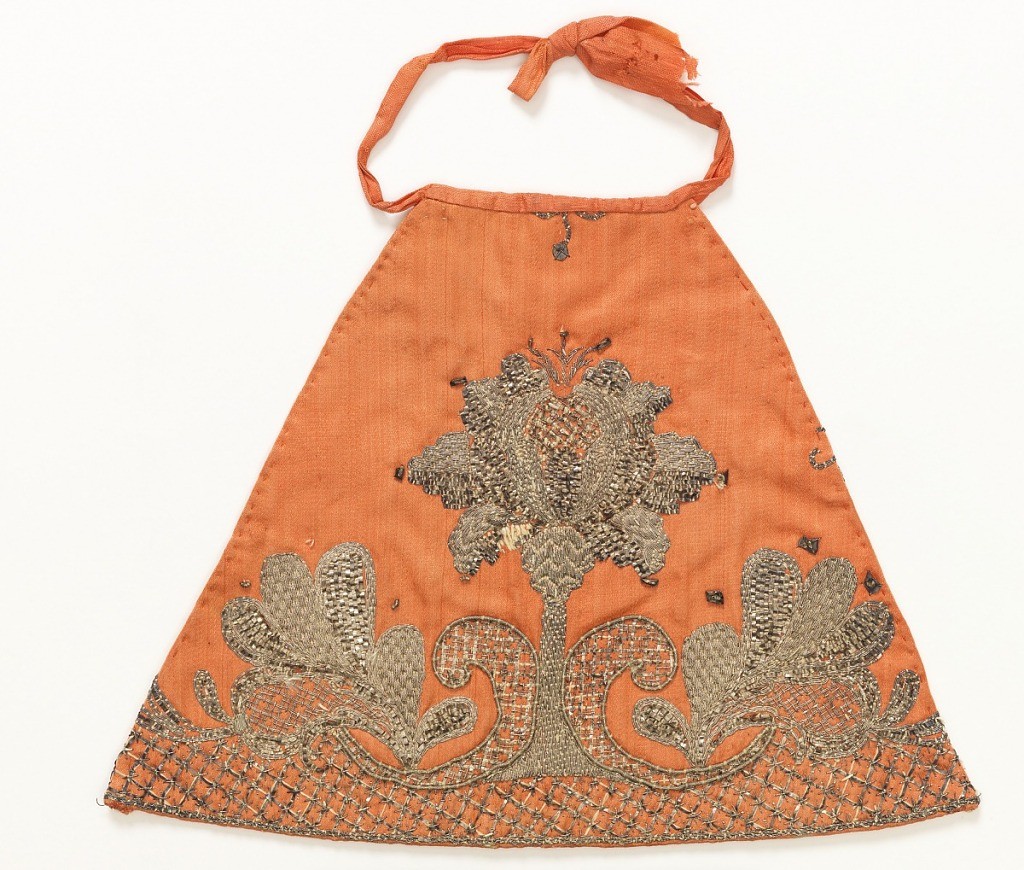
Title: Apron
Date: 18th century
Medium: silk, metallic thread Technique: embroidered on satin
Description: Apron for an altar figure in pink satin embroidered in silver thread. With 1949-83-2 forms costume for figure of Infant Jesus.